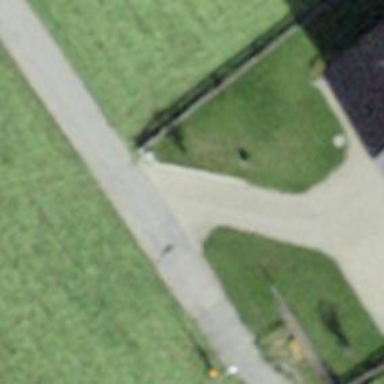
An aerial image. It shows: Driveway with paved surface.